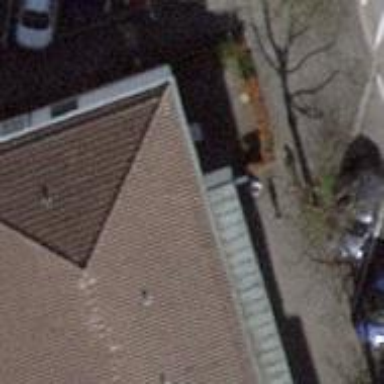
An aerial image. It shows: Restaurant.